Question: Im trying to debug an api that returns some information based of the localization of the user, in a local file I have saved the JSON structure, but when I try to load it give me CORS error. How can I add CORS to my local file?
I have tried this answer but doesn't works for me: <URL>

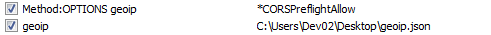
Answer: Just to close this, my final solution was mount a local server with xampp and create a php file that adds the headers and returns the json that I wanted:
'''
<?php
header("Access-Control-Allow-Origin:*");
header('content-type: application/json; charset=utf-8');
echo '{"key":"value"}'
?>
'''